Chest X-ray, PA view. Patient: 73 years old, sex M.
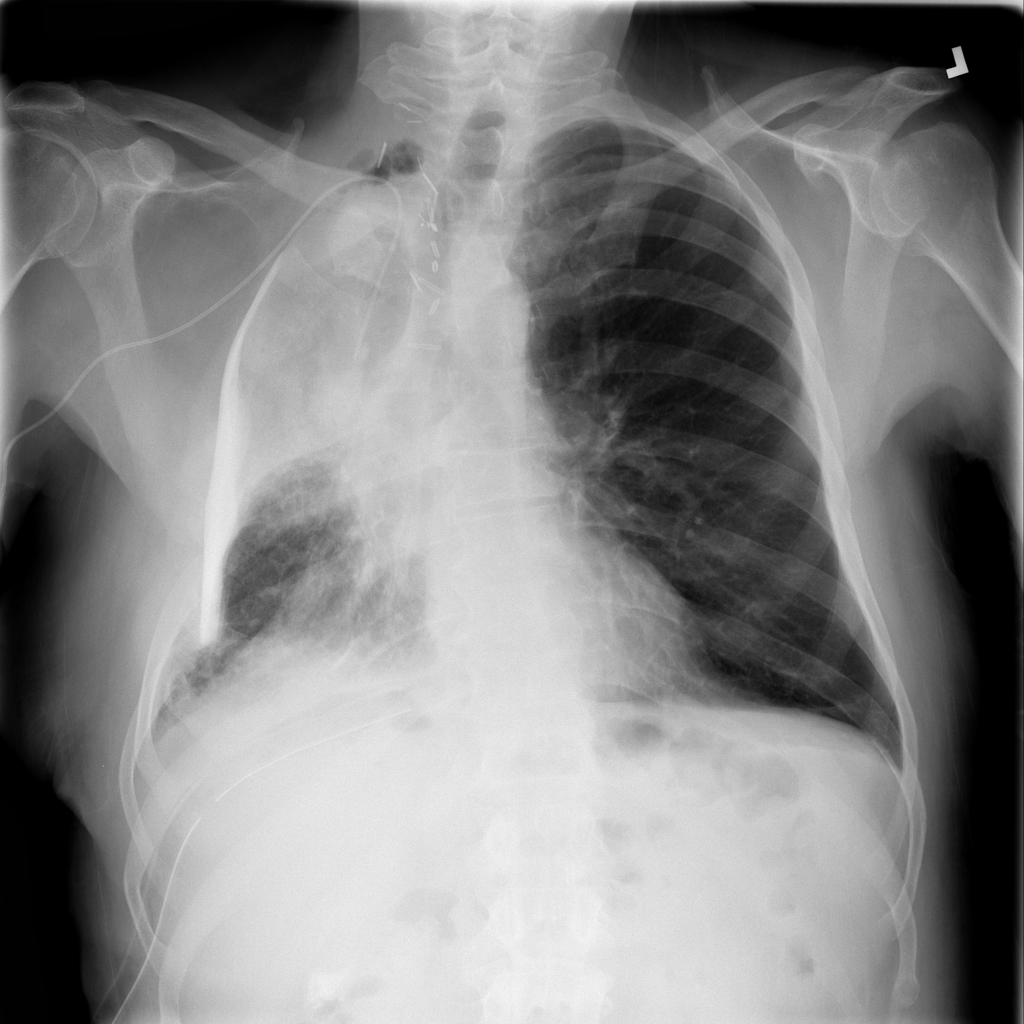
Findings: No Finding